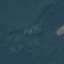
Label: Forest